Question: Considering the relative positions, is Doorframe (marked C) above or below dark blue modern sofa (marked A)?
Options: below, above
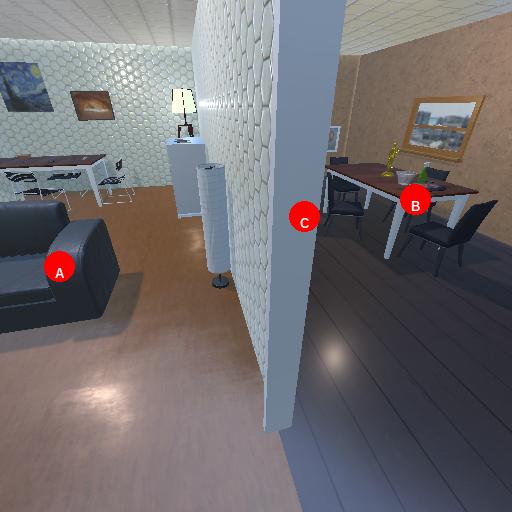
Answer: below